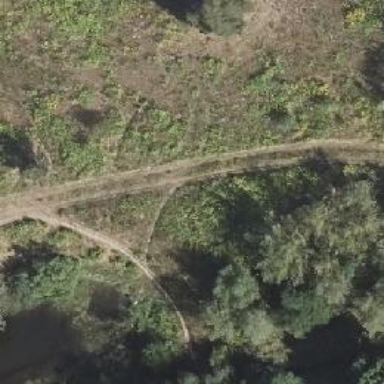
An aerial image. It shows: Path on the ground.